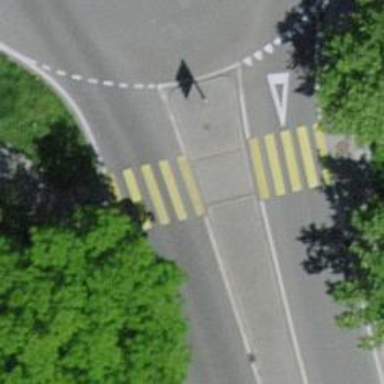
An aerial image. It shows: Uncontrolled zebra crossing with pedestrian island.